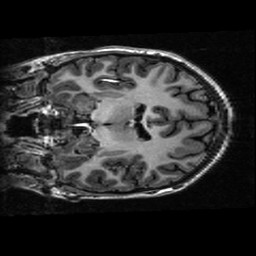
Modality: T1w
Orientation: coronal
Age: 21
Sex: female
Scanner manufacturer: ge
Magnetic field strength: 3 T
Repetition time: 0.01144 s
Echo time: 0.005012 s